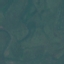
Label: Pasture